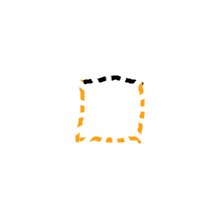
Shape: square